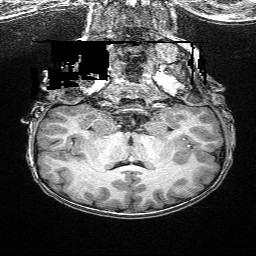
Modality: T1w
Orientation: sagittal